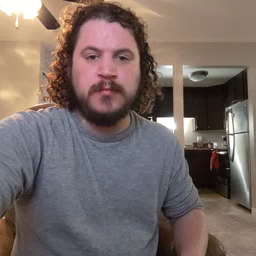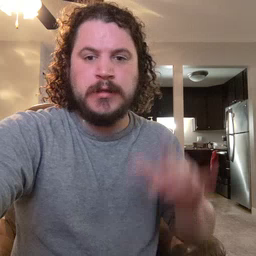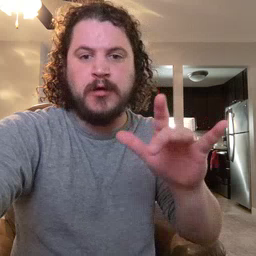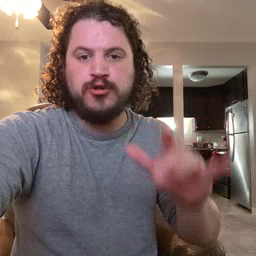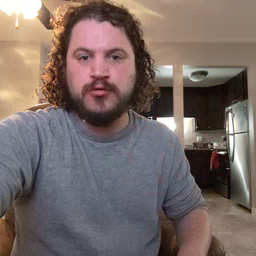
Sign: touch